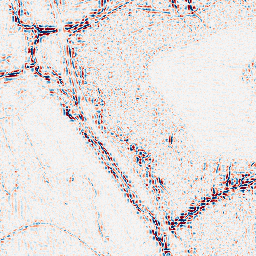
Category: wavelet
Decomposition family: wavelet_biorthogonal
Decomposition parameters: wavelet: bior5.5
level: 2
Upsampling method: quartic
Upsampling parameters: scale: 4
Upsampling scale: 4